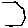
Label: hexagon